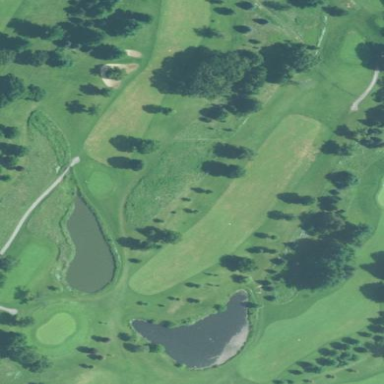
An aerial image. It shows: Rough grassy area used for golf.